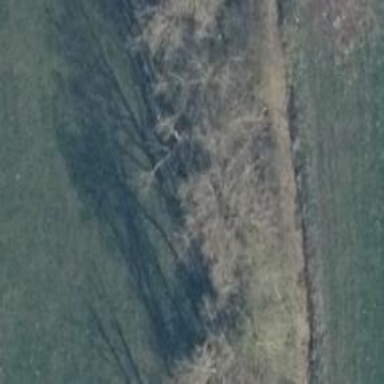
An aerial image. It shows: Row of trees in natural setting.